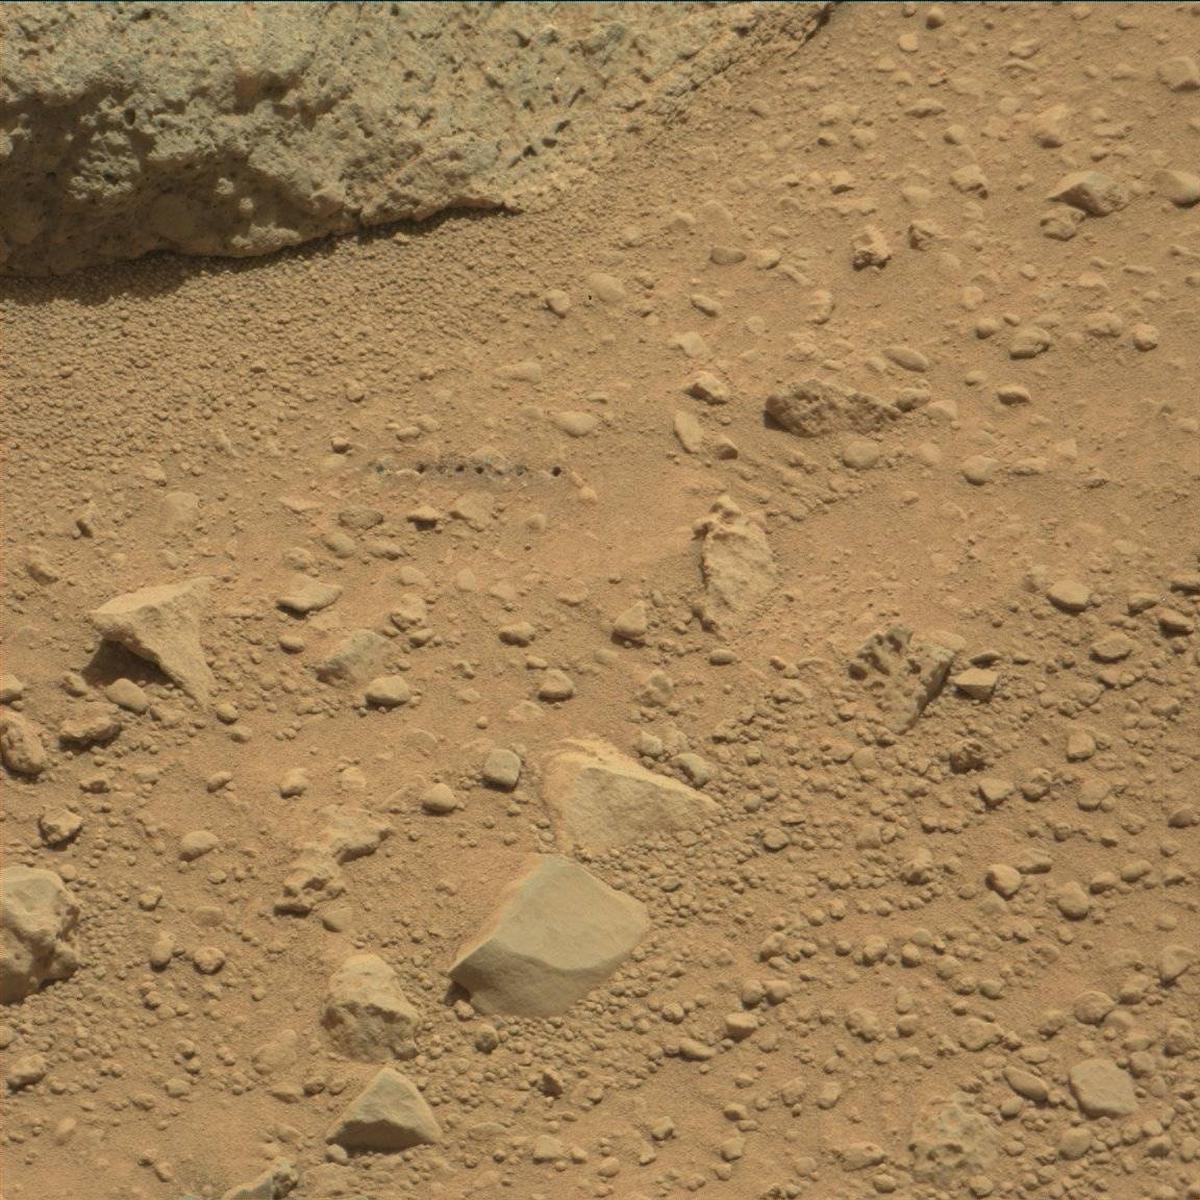
Terrain classes present: Bedrock, Hole, Rock, Sand / Soil